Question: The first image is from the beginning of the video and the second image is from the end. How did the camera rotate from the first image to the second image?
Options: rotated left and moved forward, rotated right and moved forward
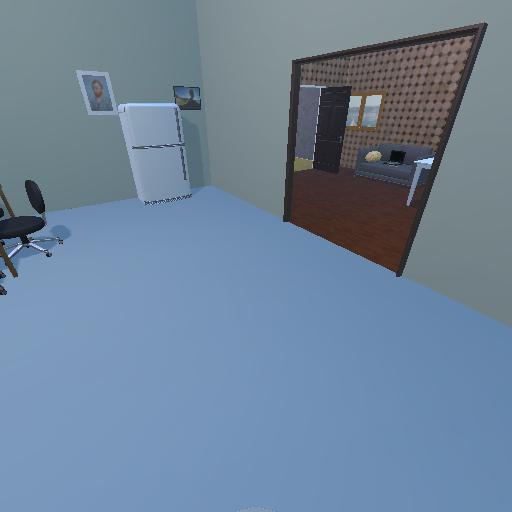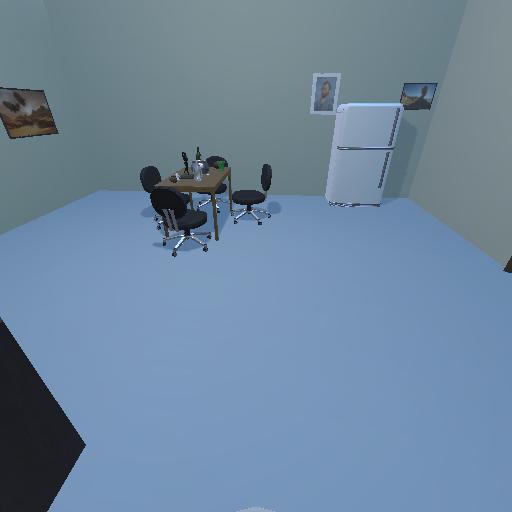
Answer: rotated left and moved forward